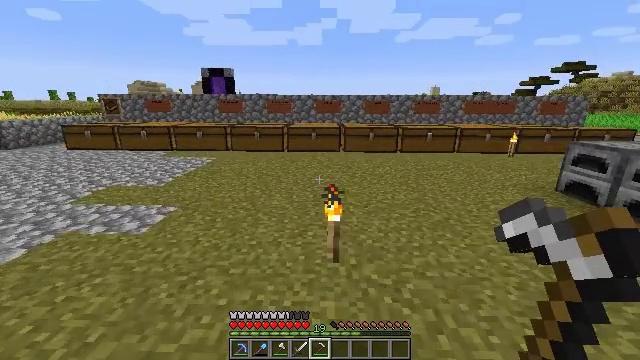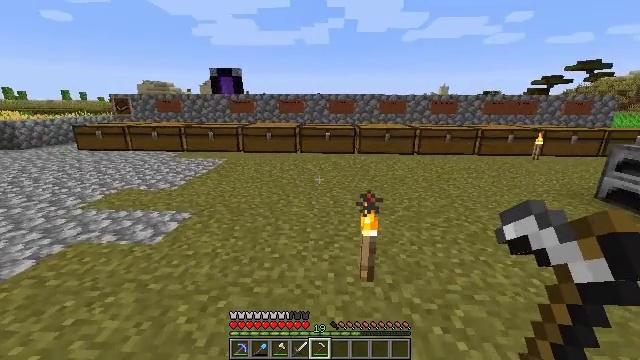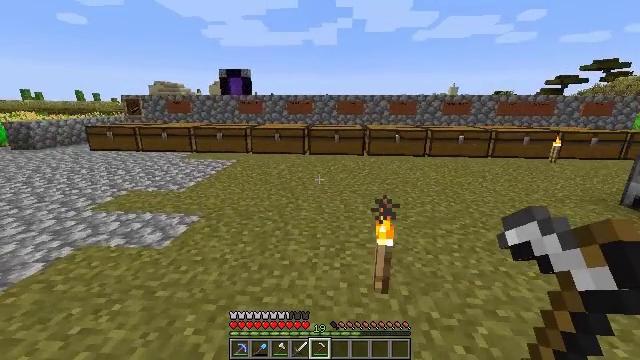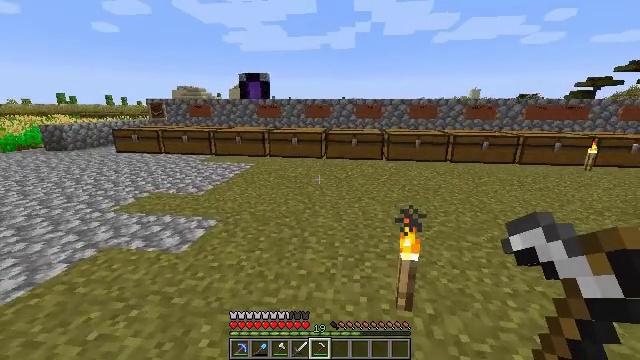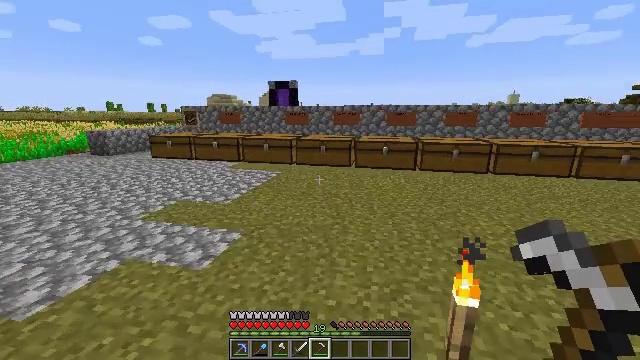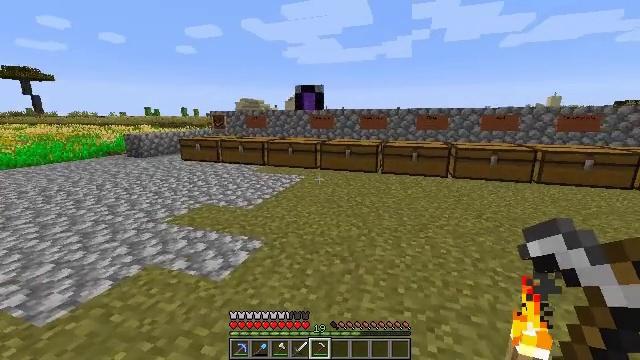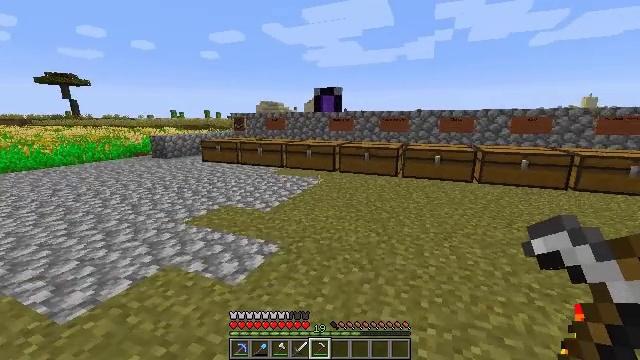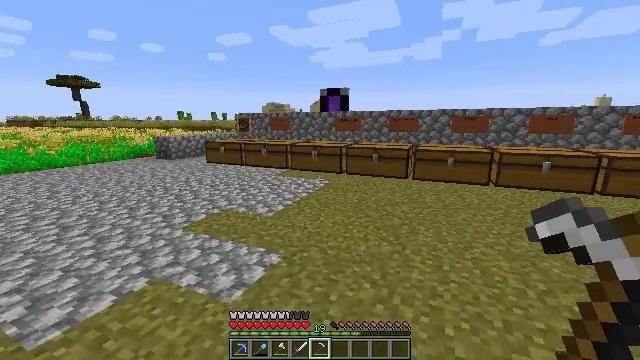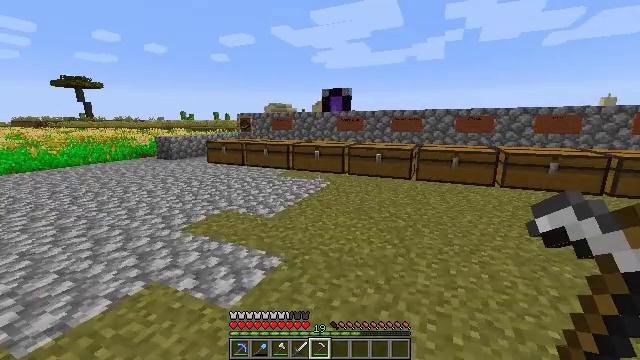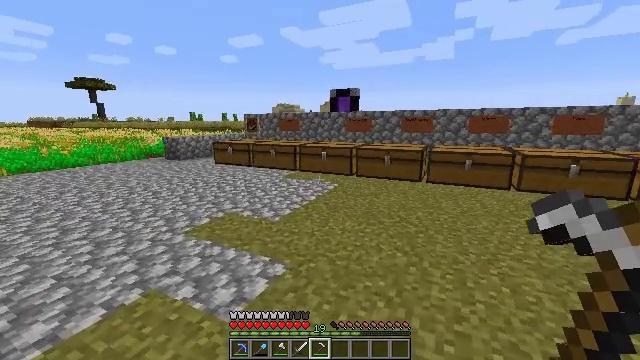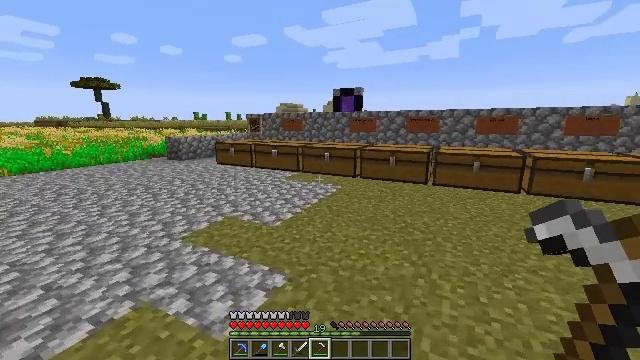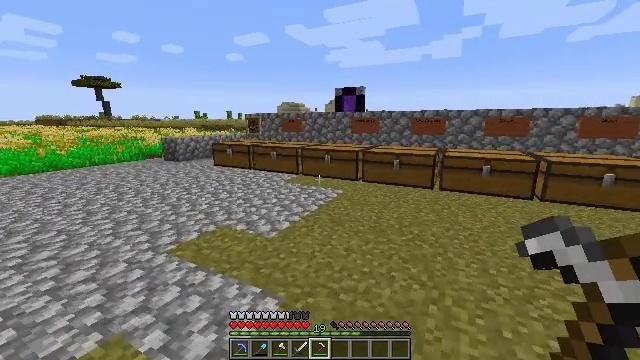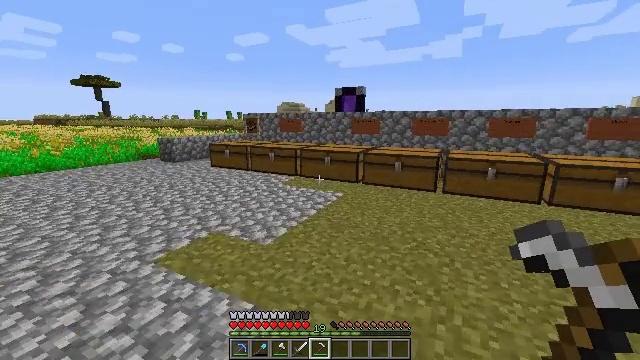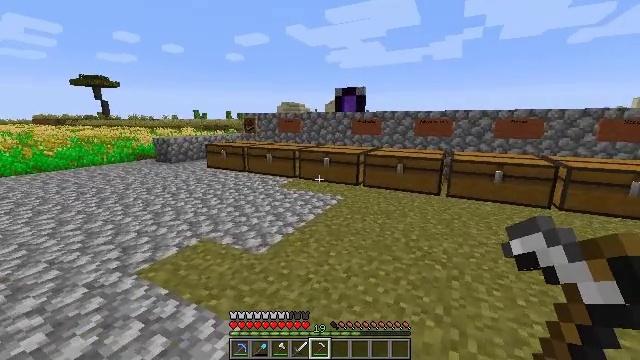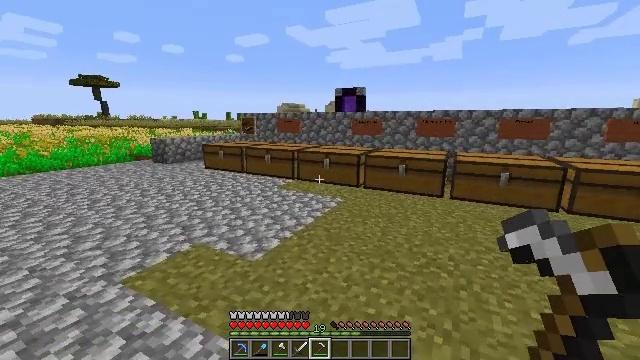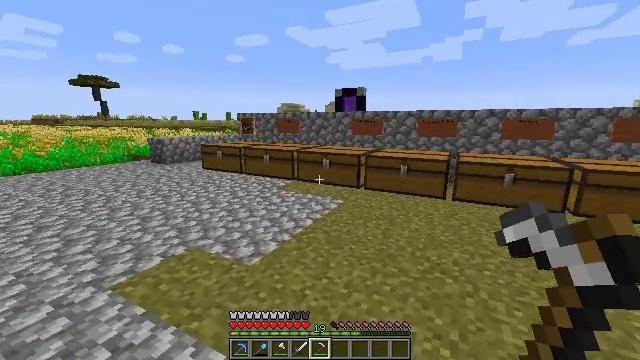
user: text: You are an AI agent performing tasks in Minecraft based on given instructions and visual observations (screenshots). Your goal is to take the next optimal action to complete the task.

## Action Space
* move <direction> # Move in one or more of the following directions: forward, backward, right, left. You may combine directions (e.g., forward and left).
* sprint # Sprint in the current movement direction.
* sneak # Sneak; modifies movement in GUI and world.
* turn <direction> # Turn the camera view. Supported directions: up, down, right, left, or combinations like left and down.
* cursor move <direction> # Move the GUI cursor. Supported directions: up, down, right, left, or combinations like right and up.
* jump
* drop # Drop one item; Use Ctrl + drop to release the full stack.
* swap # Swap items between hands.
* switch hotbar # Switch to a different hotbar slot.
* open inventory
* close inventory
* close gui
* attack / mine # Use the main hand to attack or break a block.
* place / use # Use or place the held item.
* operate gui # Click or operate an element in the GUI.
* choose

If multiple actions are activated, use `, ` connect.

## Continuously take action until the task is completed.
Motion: motion action
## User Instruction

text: Mine the acacia wall sign from the wall.
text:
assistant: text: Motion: move forward and move left, turn left
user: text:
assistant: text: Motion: move forward, turn left
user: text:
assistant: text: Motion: move forward, turn left
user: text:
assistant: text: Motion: move forward, turn left and up
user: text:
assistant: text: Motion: move forward, turn left
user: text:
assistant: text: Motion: move forward, turn left
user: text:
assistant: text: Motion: move forward, turn left
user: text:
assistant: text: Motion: move forward
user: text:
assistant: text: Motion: move forward, turn left
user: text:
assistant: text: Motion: move forward
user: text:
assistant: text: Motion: move forward
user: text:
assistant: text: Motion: move forward
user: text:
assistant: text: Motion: move forward
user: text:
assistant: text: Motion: move forward
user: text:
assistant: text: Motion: move forward
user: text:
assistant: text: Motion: move forward
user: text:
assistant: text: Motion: move forward
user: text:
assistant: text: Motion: move forward
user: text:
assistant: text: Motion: move forward
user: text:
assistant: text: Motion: move forward
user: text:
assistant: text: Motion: move forward
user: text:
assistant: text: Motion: move forward
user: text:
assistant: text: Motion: move forward
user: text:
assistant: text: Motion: move forward
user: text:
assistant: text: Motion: move forward
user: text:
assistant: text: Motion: move forward
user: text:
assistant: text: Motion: move forward
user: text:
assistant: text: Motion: move forward
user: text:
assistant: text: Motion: move forward
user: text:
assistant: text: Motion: move forward